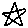
Label: star